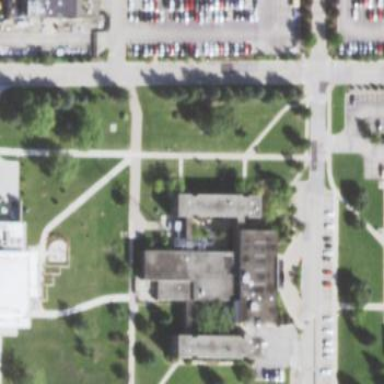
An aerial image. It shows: University building.